Aerial crown-view tile of a tropical tree (Barro Colorado Island, Panama), acquired 20250715:
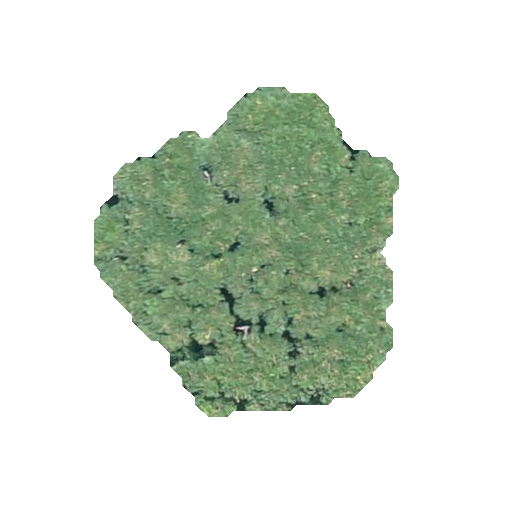
Species: Jacaranda copaia
GBIF accepted scientific name: Jacaranda copaia
Crown area: 107.277 m²